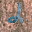
Label: 2